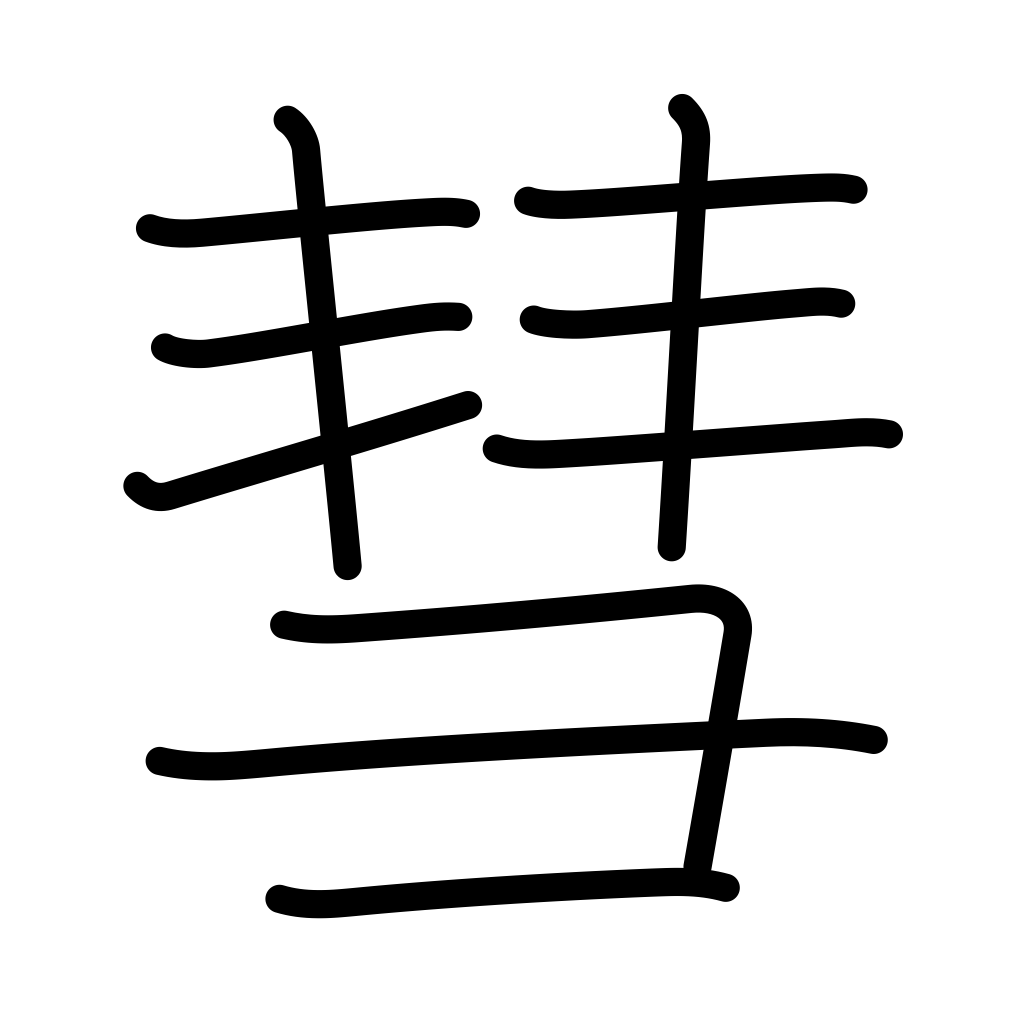
Meaning: comet, broom